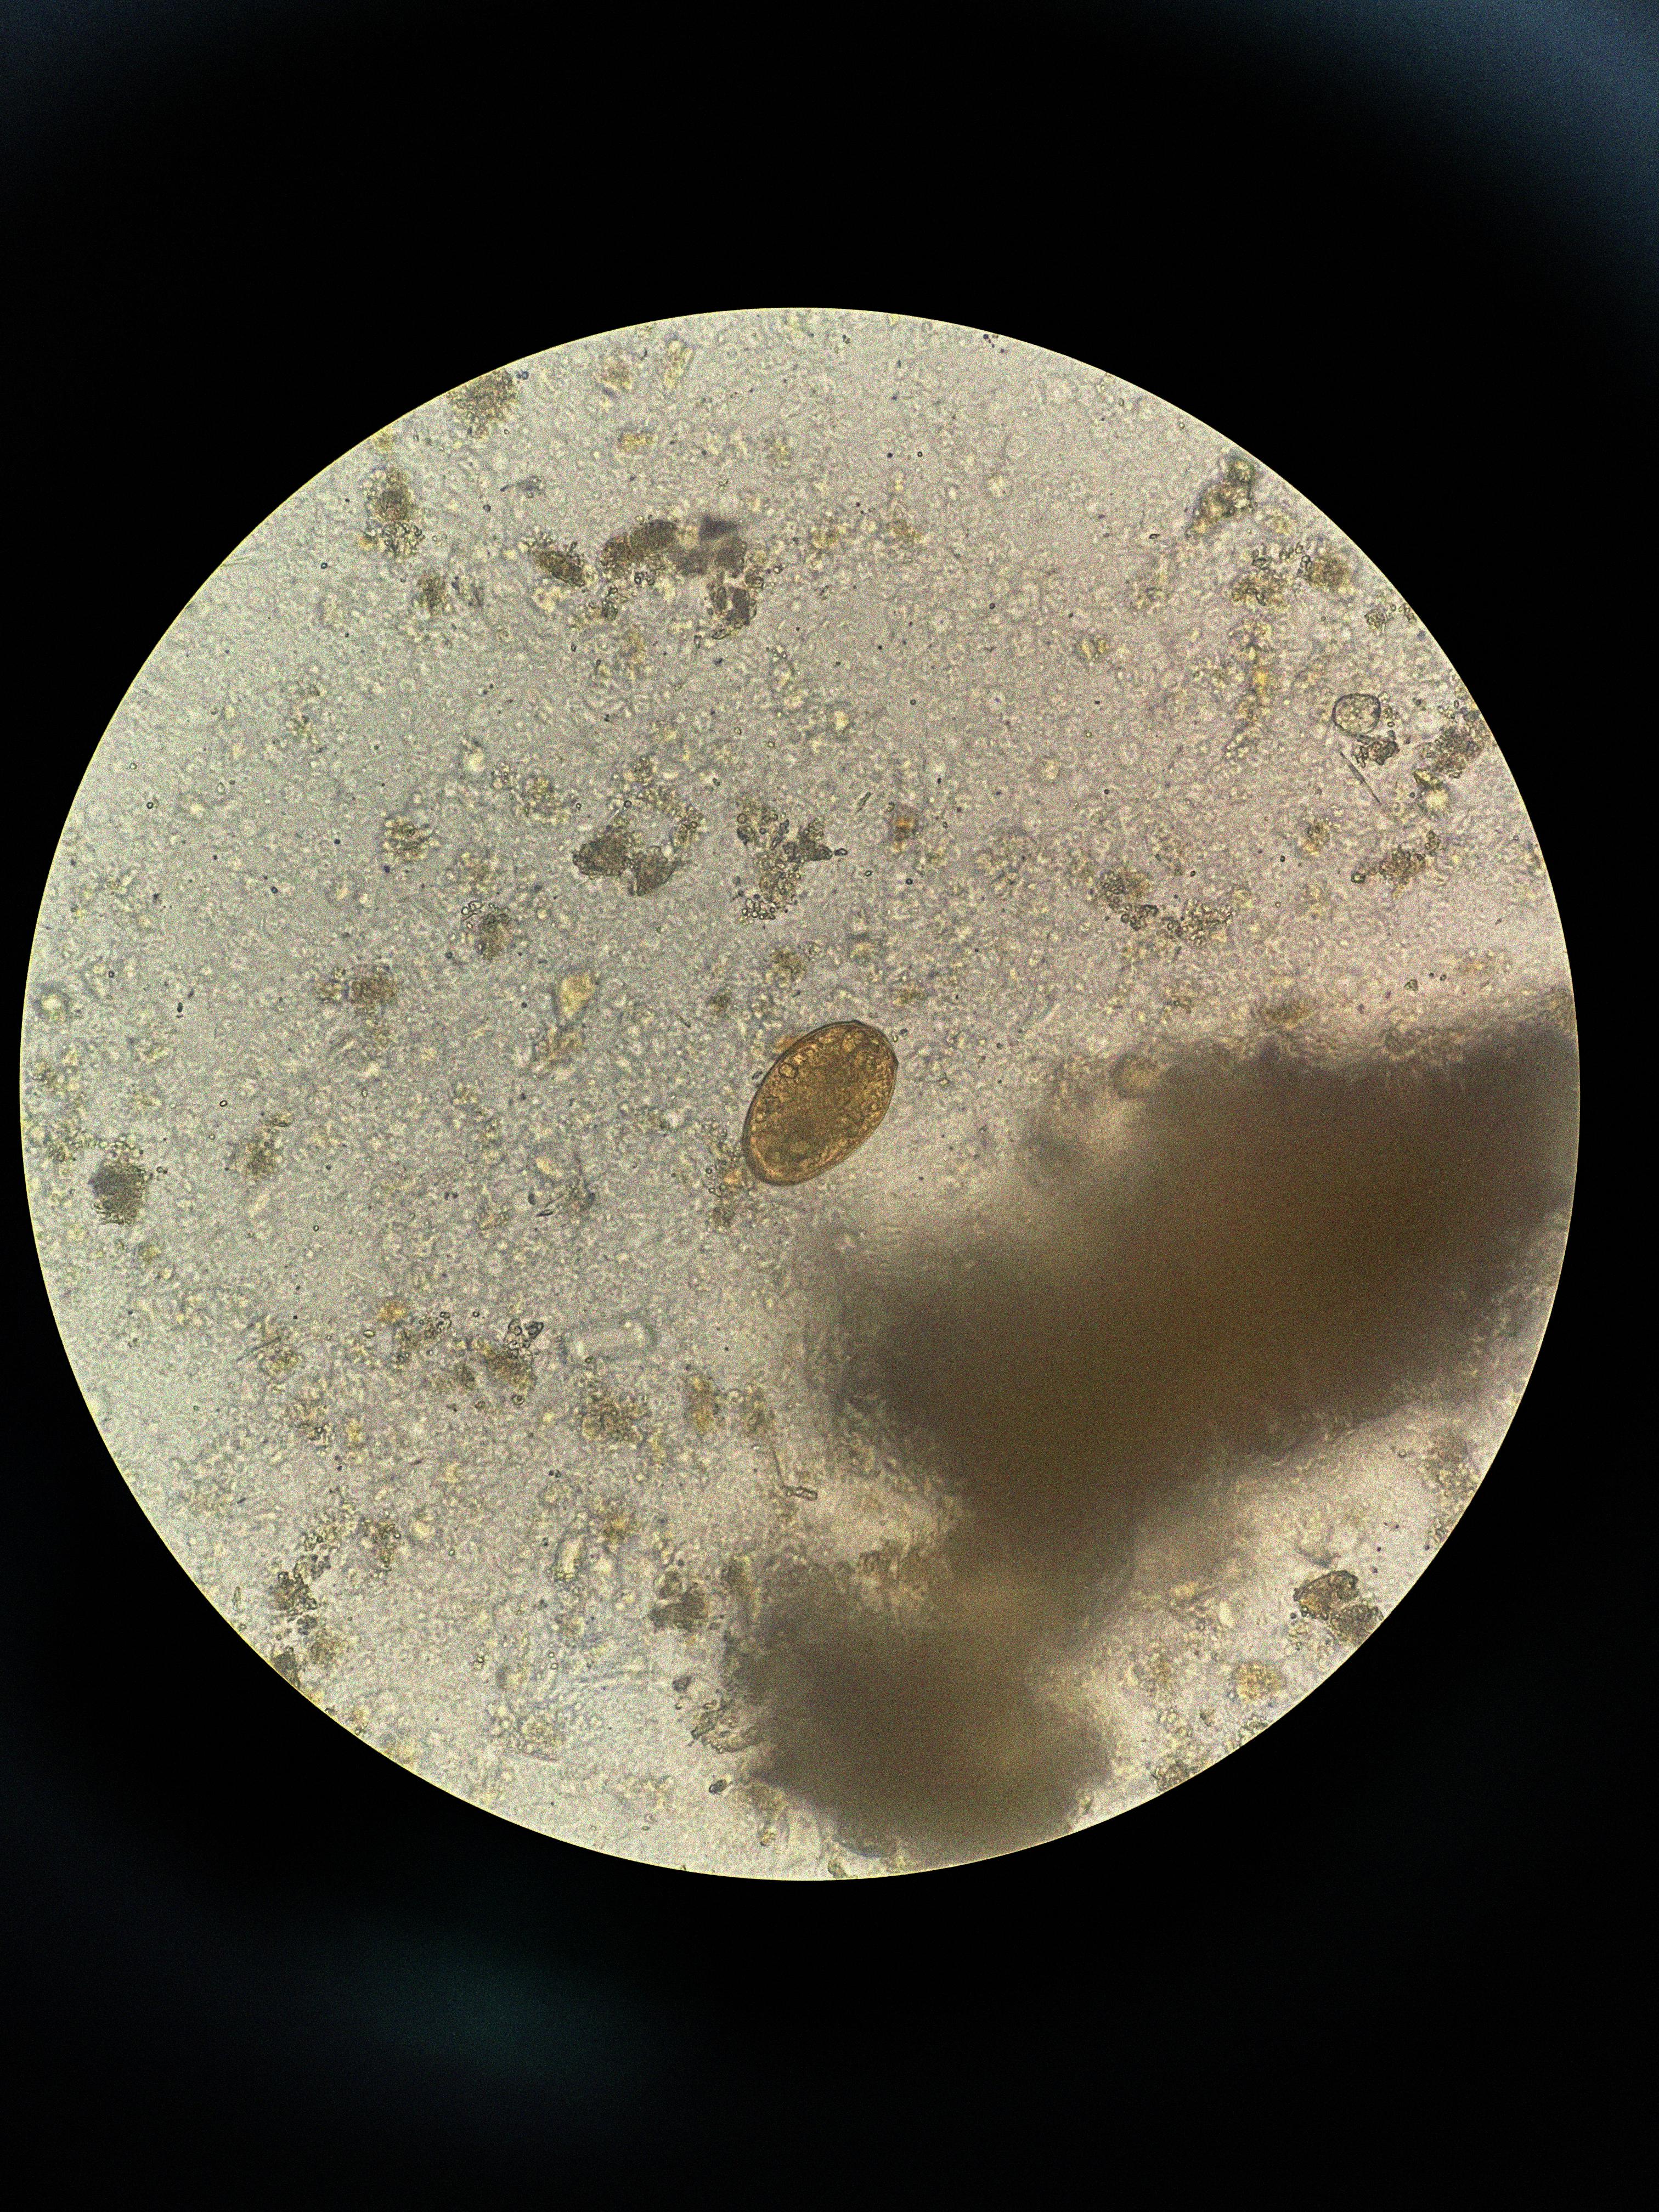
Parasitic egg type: Paragonimus spp